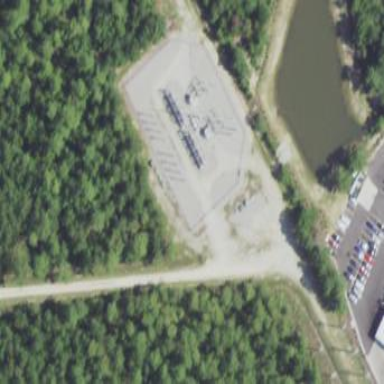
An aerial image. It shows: Distribution level power substation surrounded by fence.